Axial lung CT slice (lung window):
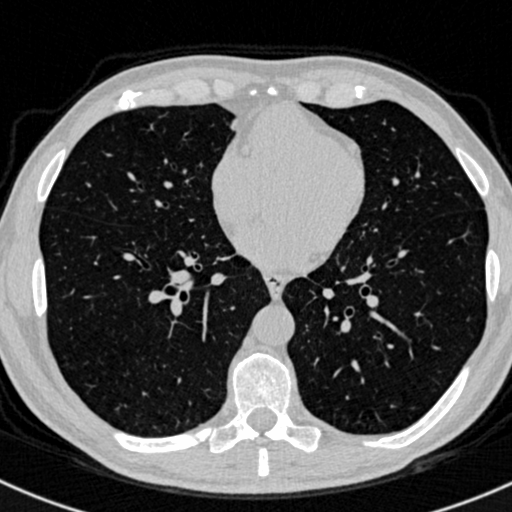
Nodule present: no